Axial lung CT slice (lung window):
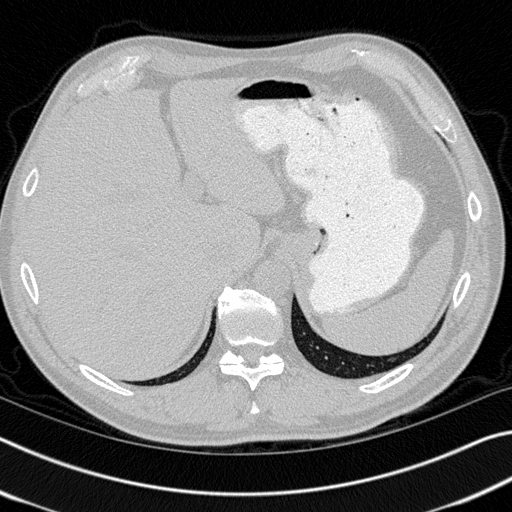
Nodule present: no